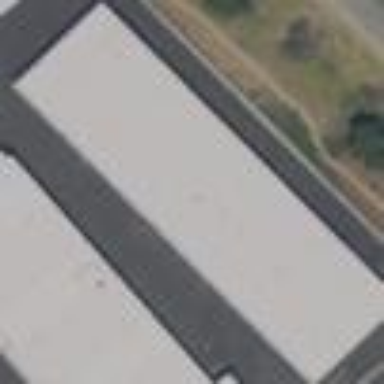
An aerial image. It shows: Warehouse building.